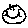
Label: smiley face